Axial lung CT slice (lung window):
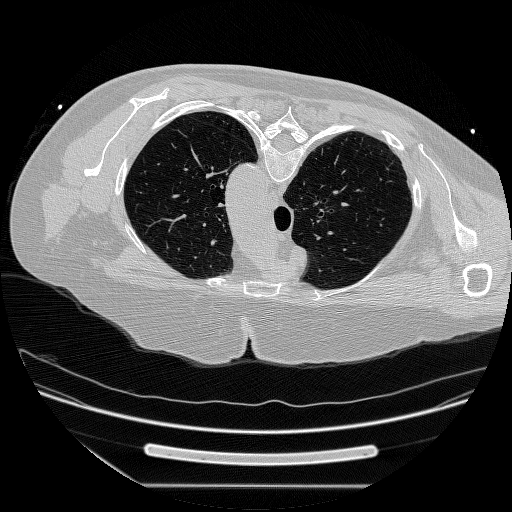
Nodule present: no